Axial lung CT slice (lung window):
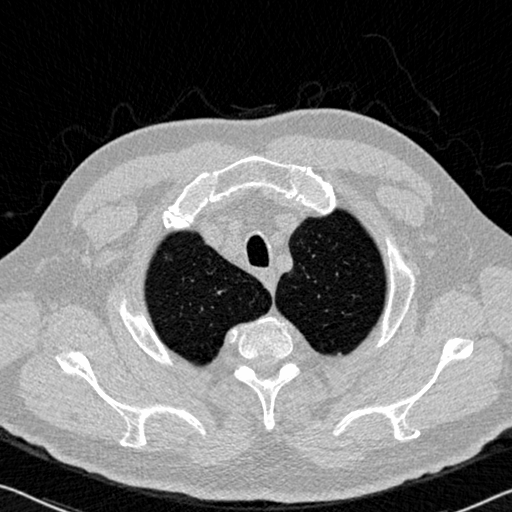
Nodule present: no